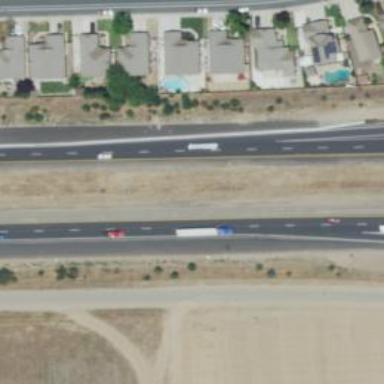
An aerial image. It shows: Asphalt motorway.